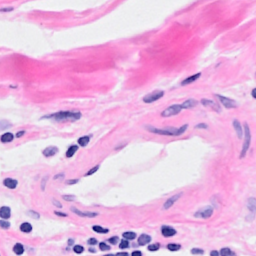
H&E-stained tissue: Breast